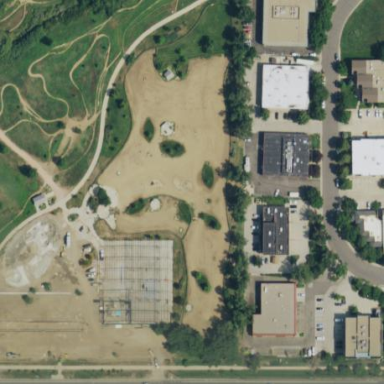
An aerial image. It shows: Dog park enclosed by fence.